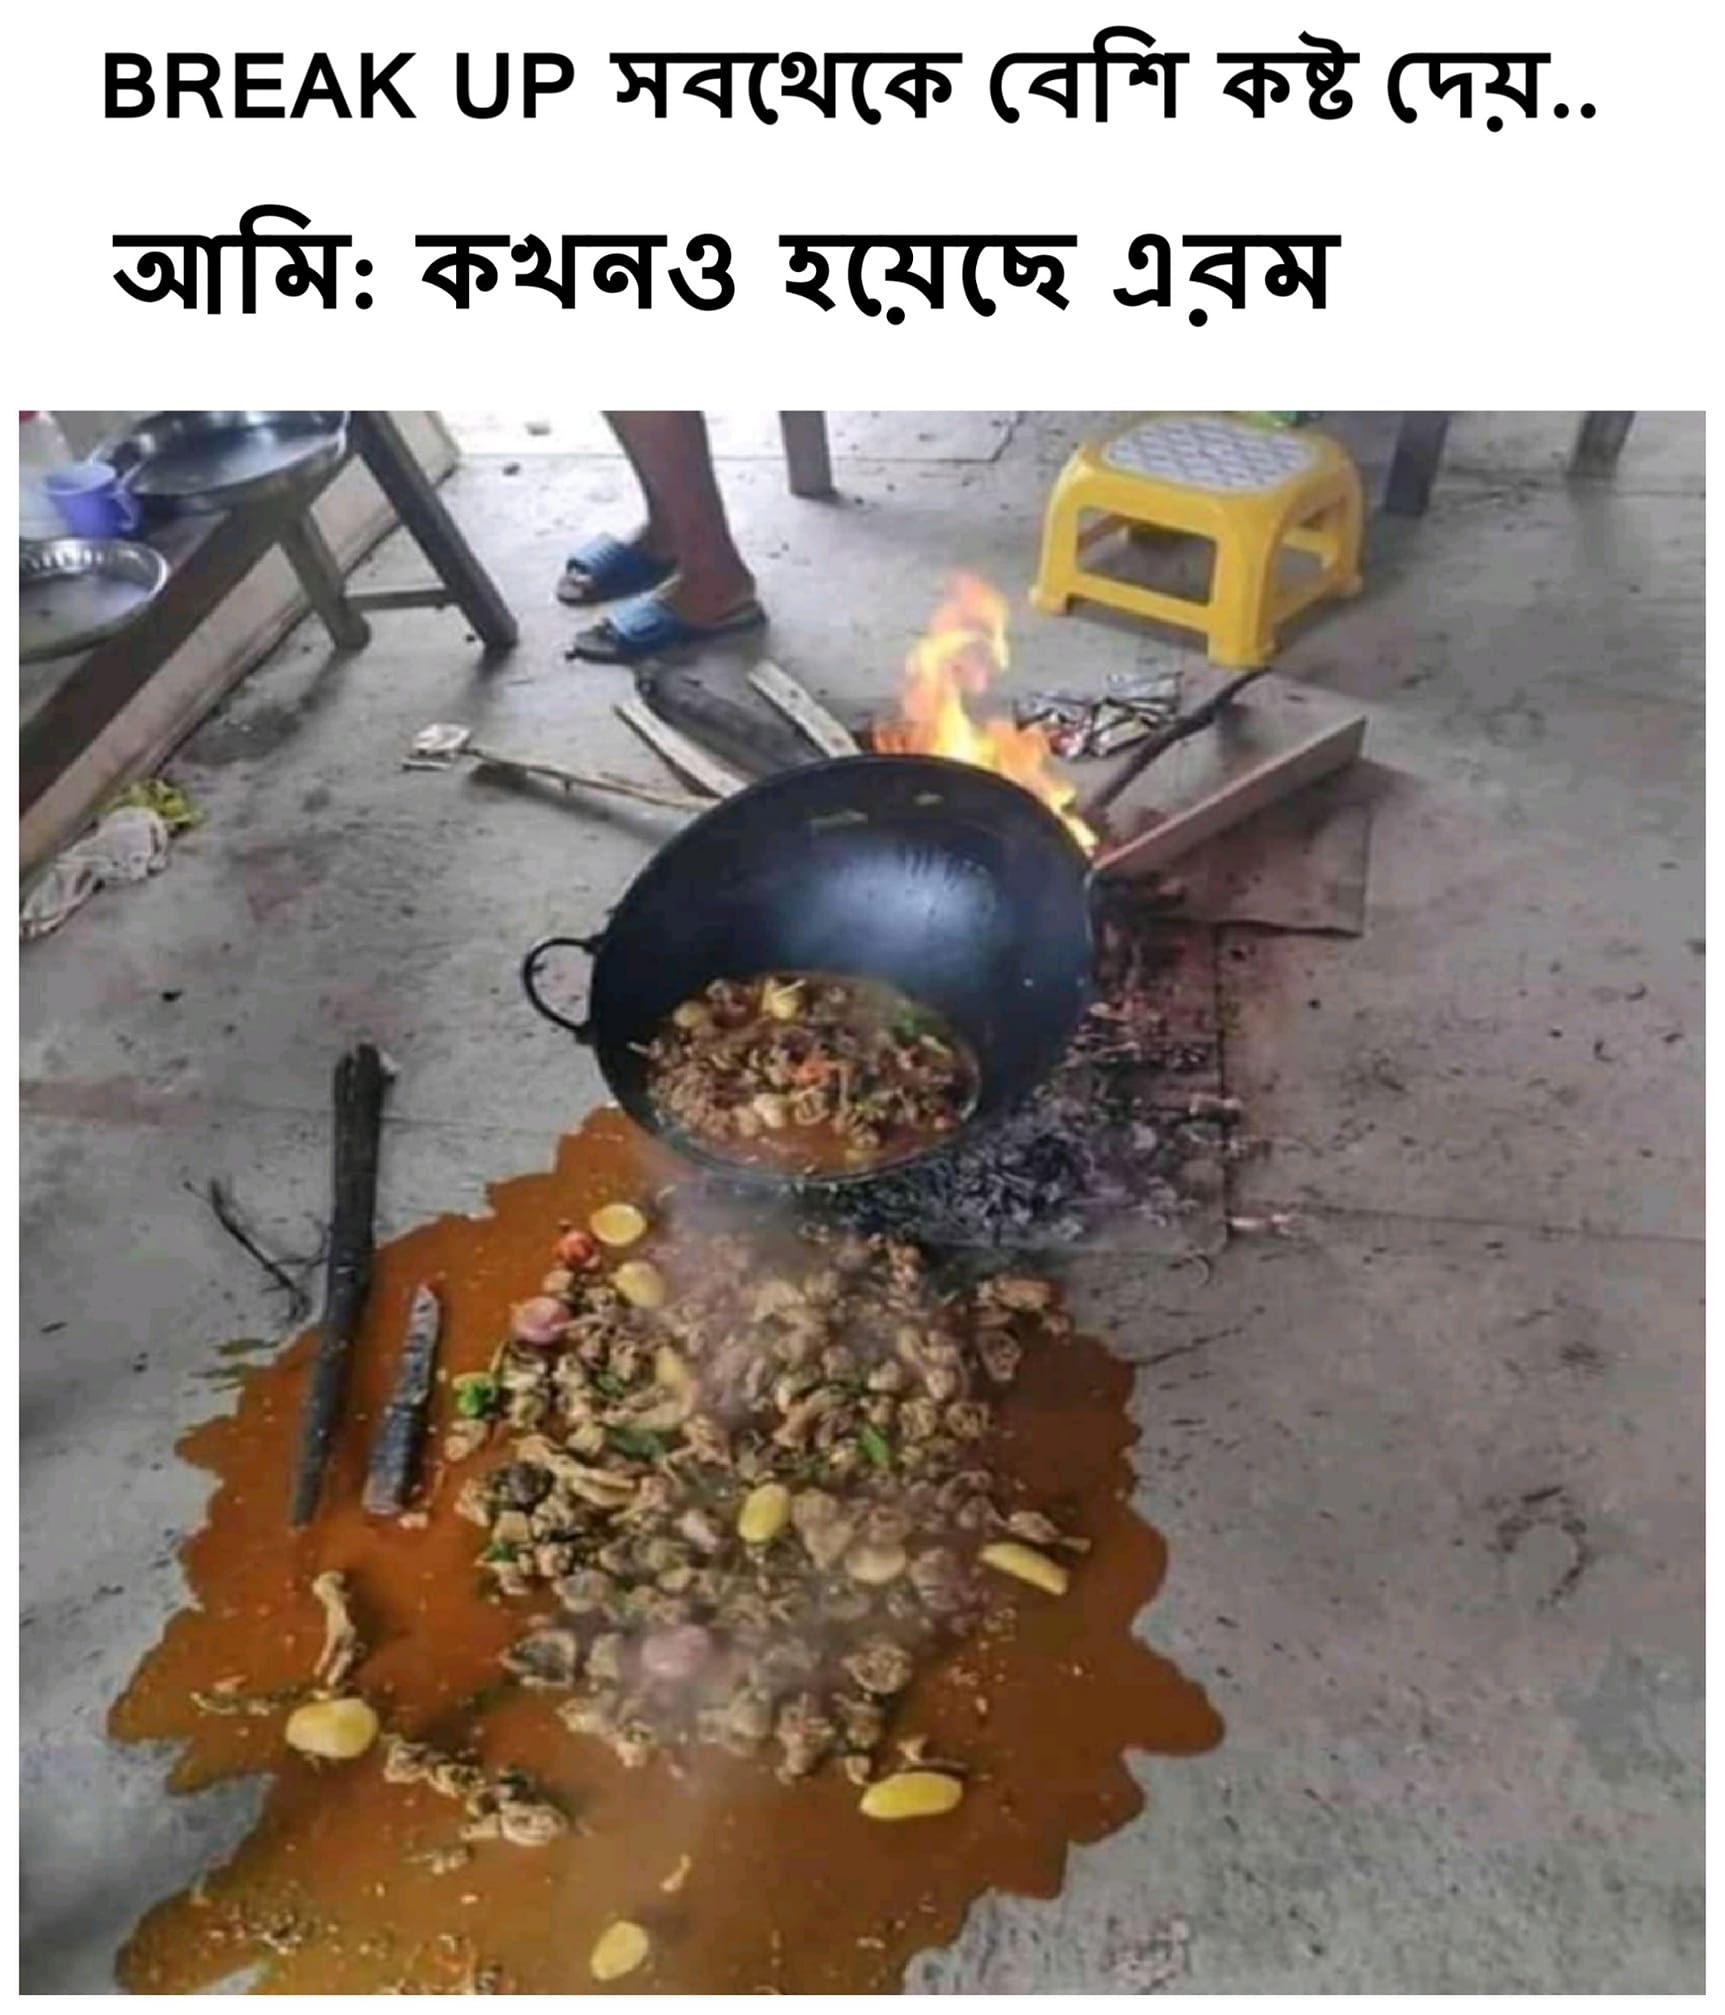
Caption: BREAK UP  সবথেকে বেশি কষ্ট দেয়...    আমিঃ কখনও হয়েছে এরম
Label: non-hate